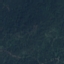
Label: Forest